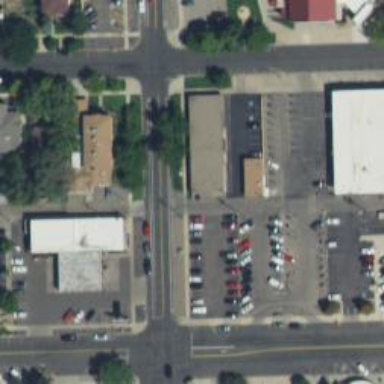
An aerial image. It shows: Parking space is available.